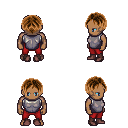
a pixel art fantasy rpg character, male body template, human, dark skin, steel chest armor, red pants, brown parted hairstyle, maroon shoes, four views (front, back, left, right), 2x2 character sprite sheet, small pixel art, hard edges, no anti-aliasing